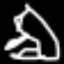
Label: frog